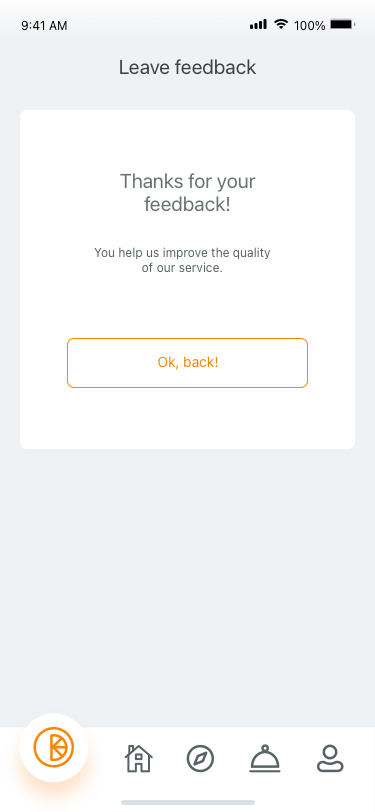
Text in this UI design:
Leave feedback
Thanks for your
feedback!
You help us improve the quality
of our service.
Ok, back!
100%
9:41 AM